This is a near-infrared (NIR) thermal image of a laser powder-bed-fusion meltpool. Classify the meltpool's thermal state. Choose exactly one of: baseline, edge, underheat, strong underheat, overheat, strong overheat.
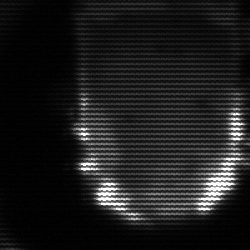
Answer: baseline